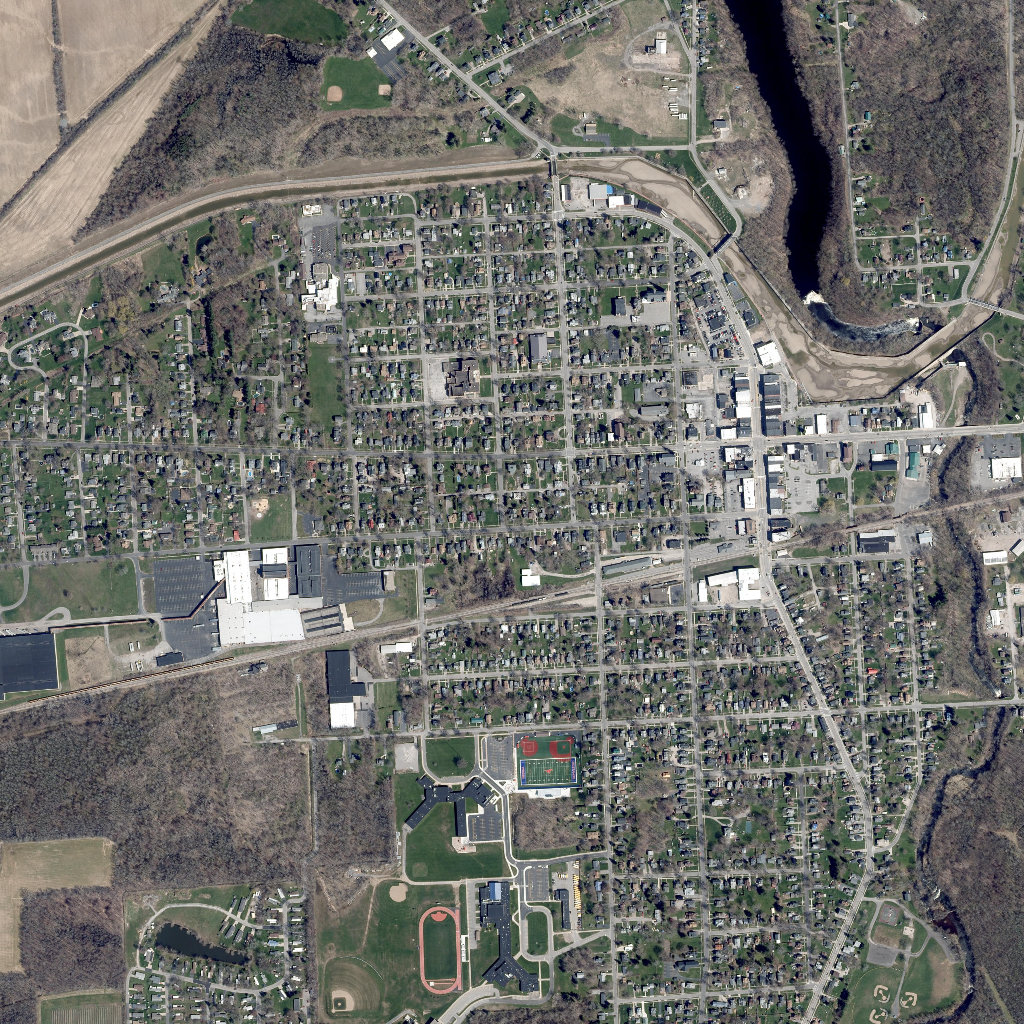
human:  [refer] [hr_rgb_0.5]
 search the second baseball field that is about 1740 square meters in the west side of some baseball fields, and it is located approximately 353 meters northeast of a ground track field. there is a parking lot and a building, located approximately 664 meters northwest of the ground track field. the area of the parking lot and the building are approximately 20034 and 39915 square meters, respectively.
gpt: <box>[[53, 71, 55, 73, 0]]</box>